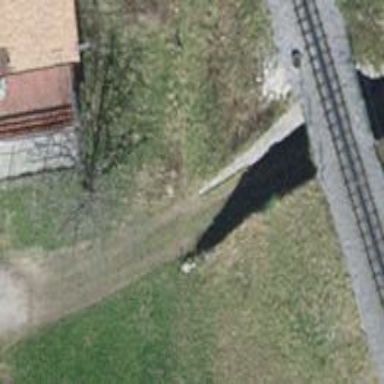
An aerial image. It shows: Unpaved track with grade 3 track type.